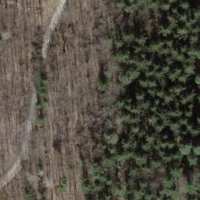
EUNIS habitat code: 44
Species observed at this site:
Petasites albus